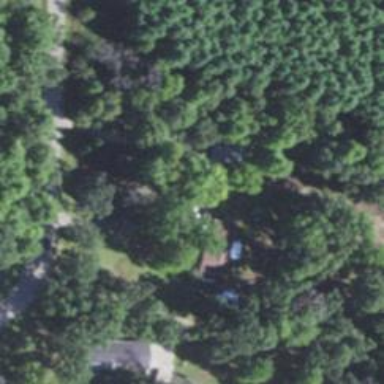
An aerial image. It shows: Driveway.